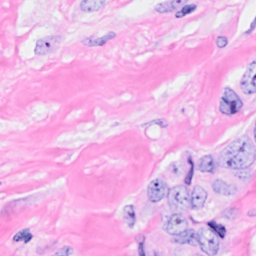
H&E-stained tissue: Breast